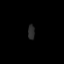
Tissue: prostate
Cell type: Fibroblasts
Senescence score: 0.7158
Nuclear area (px): 98
Mean DAPI intensity: 42.327